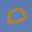
Label: 0